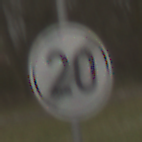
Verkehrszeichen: EndeGeschwindigkeit20
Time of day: Midday
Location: Outdoor (Nature)
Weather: Overcast
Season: NotSpecified
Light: Natural